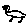
Label: hexagon